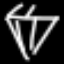
Label: diamond